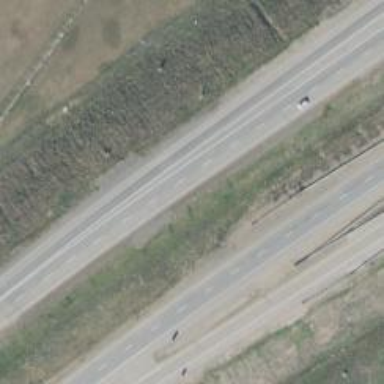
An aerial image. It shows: Asphalt motorway.